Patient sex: F
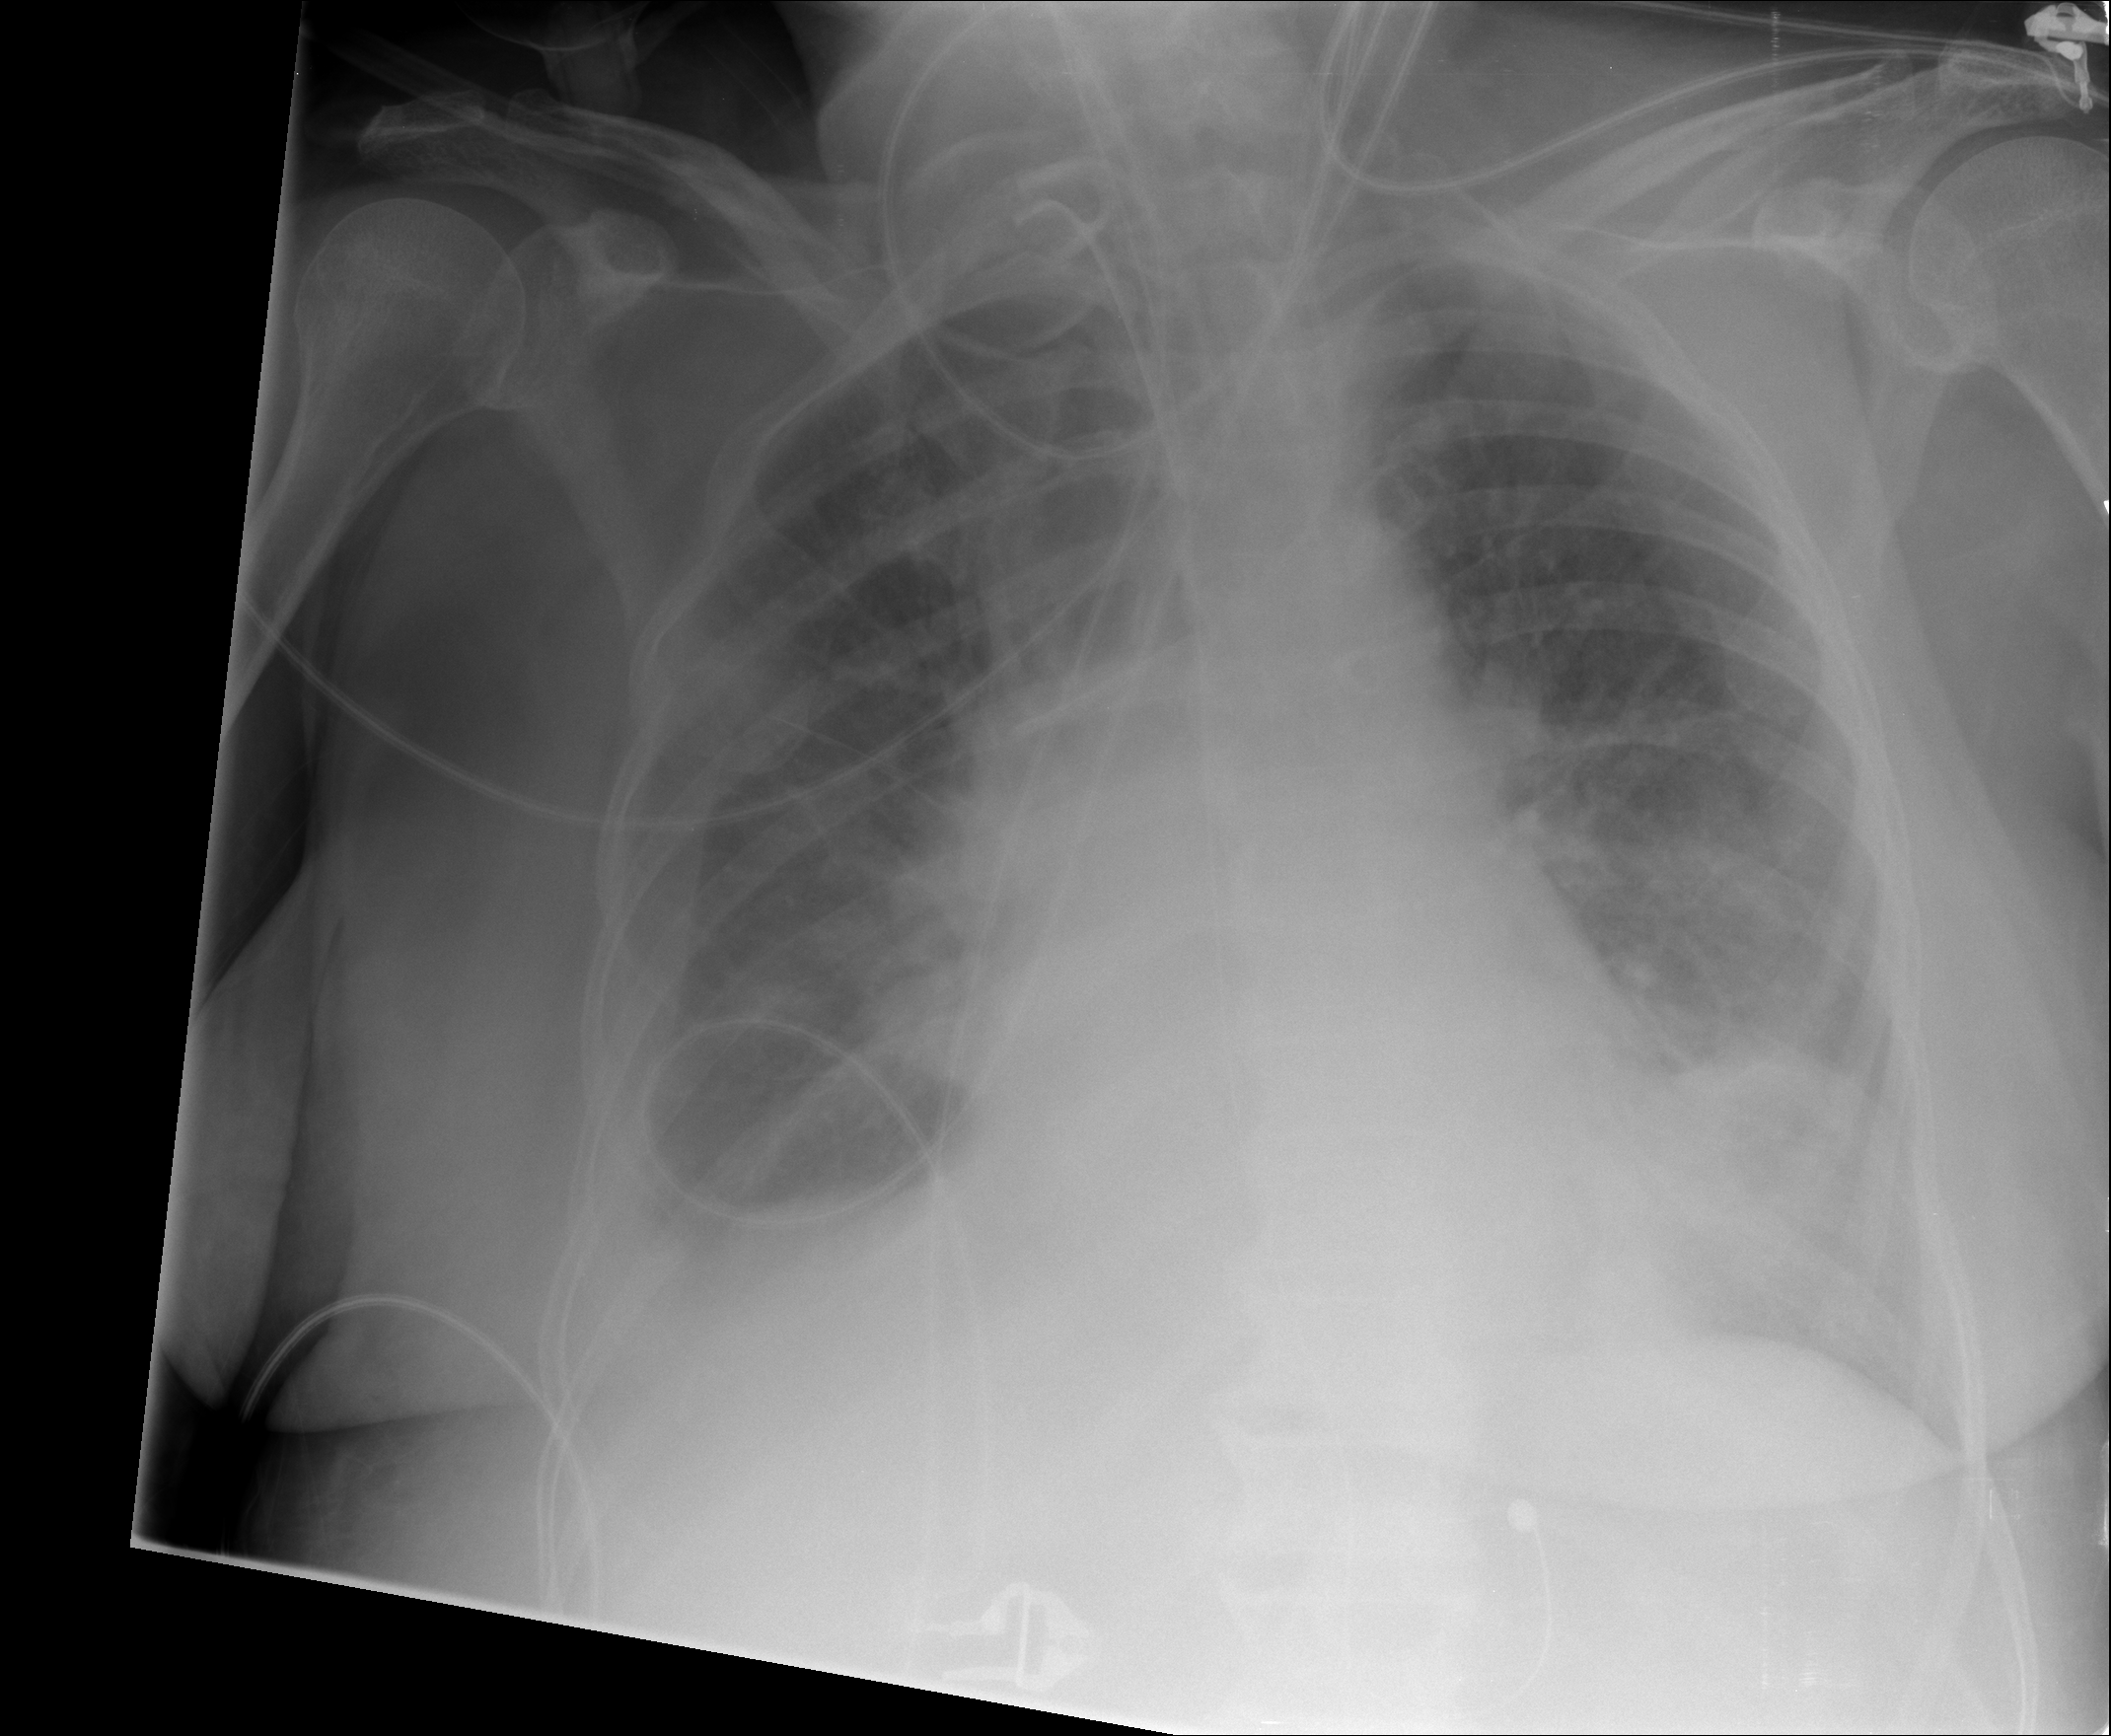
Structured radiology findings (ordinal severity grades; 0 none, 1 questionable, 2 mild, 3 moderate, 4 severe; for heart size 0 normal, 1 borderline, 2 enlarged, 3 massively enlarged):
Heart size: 1
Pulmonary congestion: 2
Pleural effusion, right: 2
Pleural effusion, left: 2
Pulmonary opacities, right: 1
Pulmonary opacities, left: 2
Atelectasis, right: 2
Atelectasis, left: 2